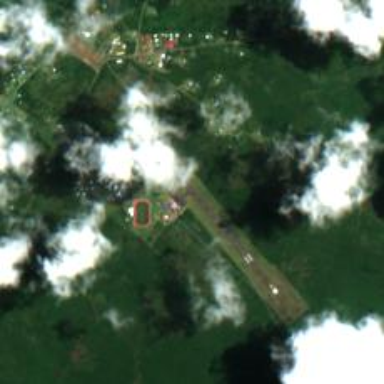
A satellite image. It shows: Runway at airport.